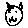
Label: cat